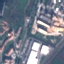
Land use / land cover class: Industrial